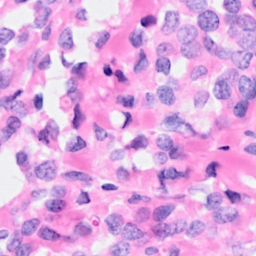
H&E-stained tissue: Breast